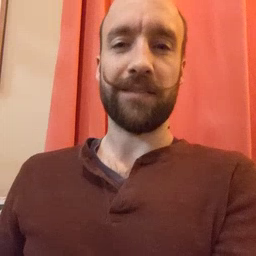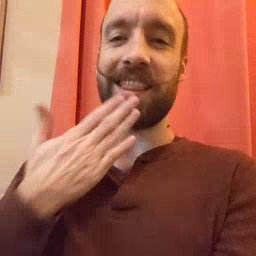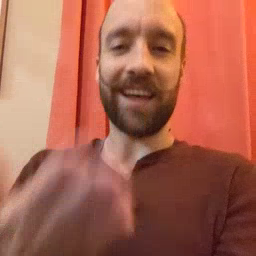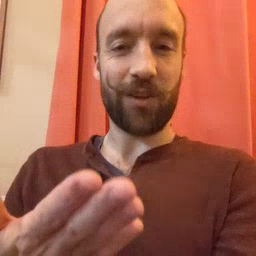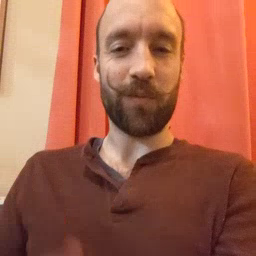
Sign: thankyou